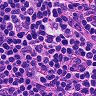
Metastatic tissue present: no